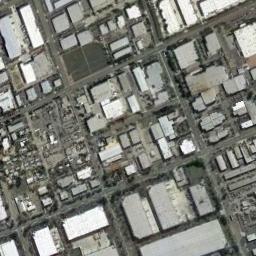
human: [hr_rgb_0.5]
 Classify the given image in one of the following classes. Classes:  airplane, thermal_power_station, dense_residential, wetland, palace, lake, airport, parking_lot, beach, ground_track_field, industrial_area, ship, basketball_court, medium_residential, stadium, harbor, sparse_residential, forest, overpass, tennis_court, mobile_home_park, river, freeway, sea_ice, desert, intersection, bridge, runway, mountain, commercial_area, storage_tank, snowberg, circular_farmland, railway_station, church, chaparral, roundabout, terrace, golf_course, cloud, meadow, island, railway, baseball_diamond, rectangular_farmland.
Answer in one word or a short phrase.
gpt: industrial_area